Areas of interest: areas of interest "Lianle Plaza"
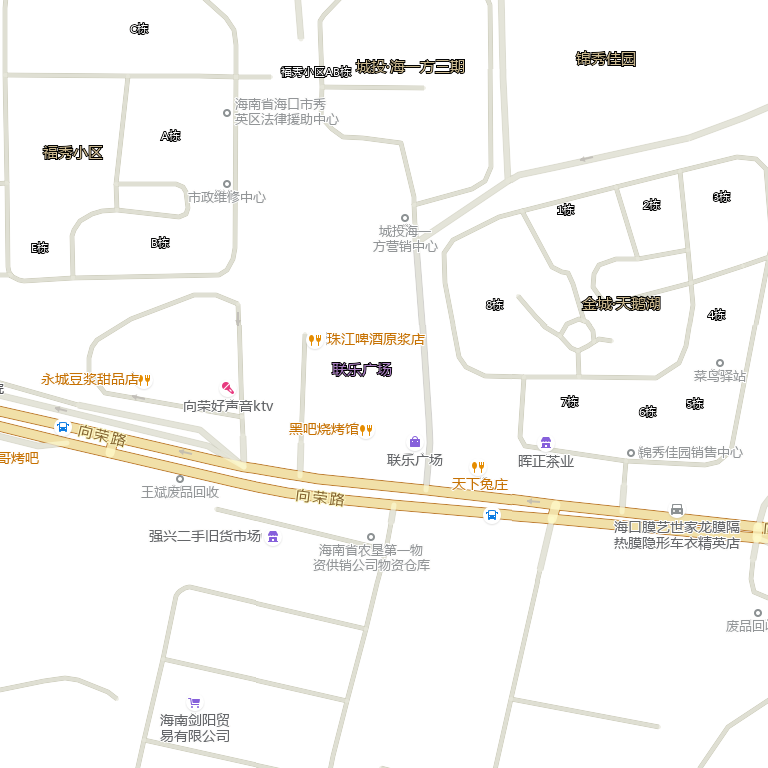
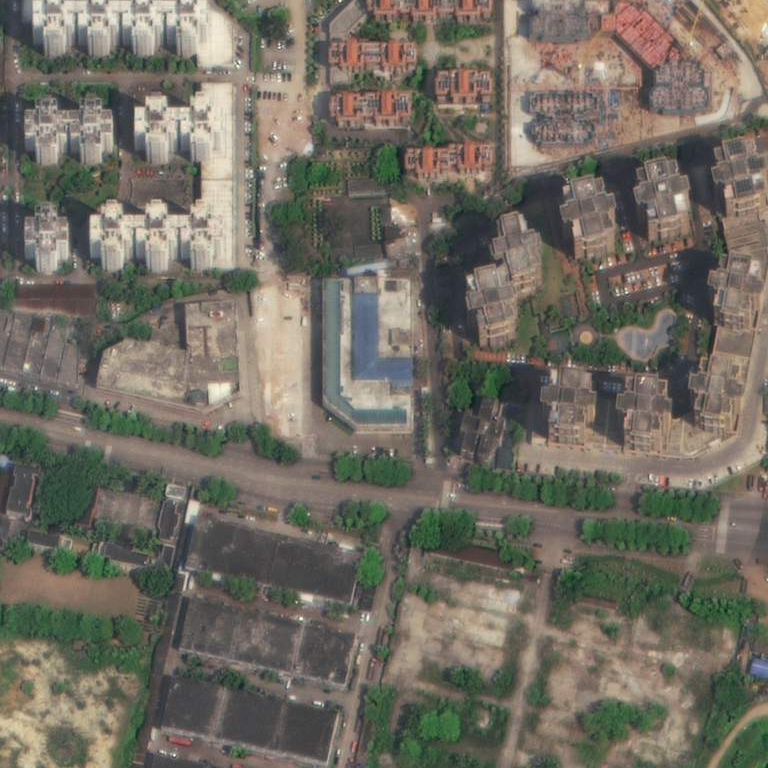